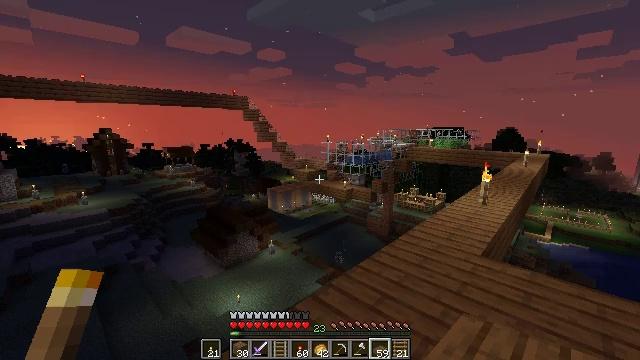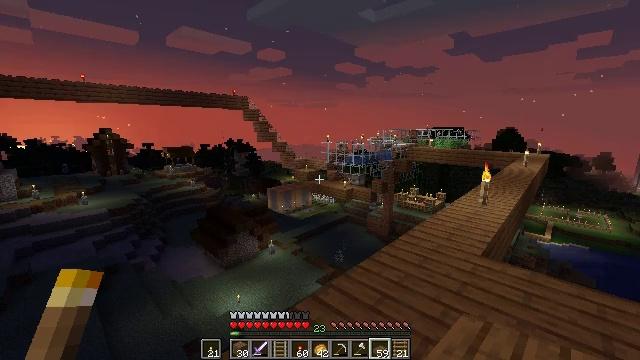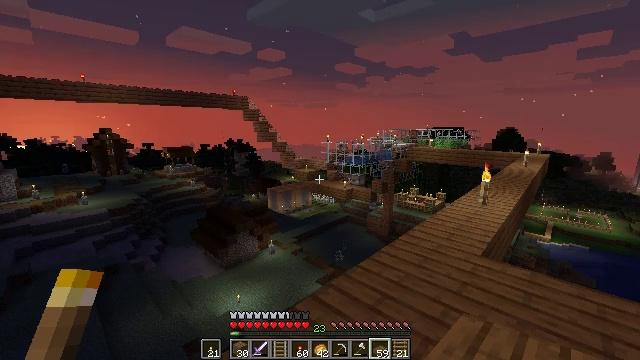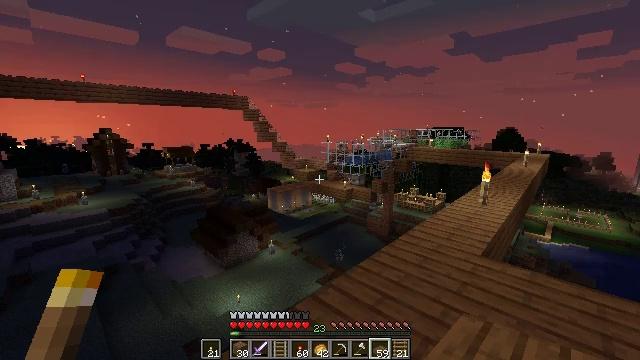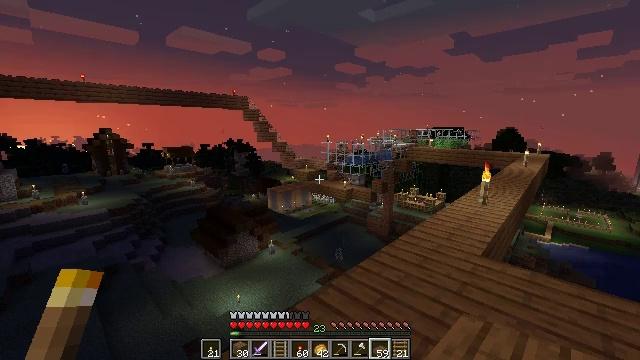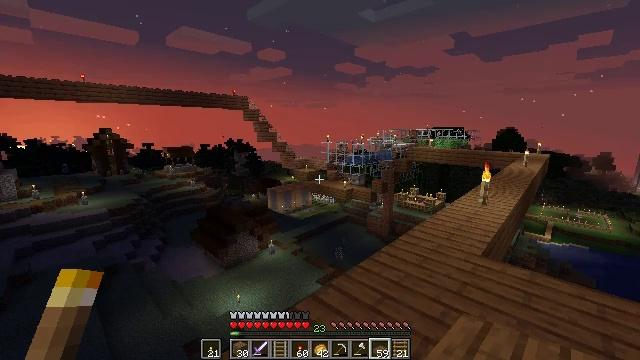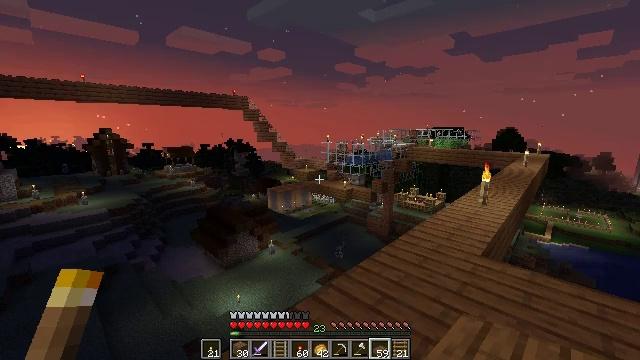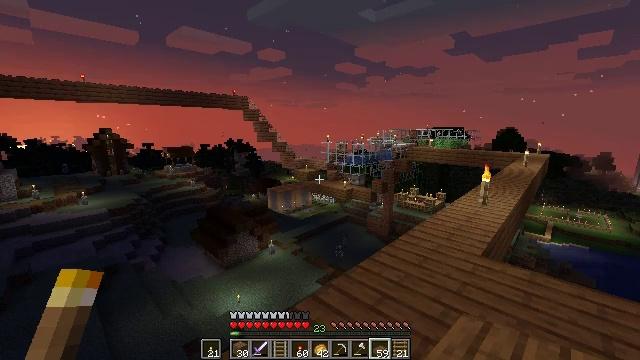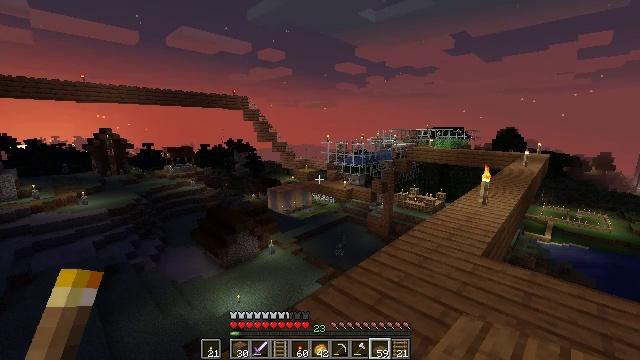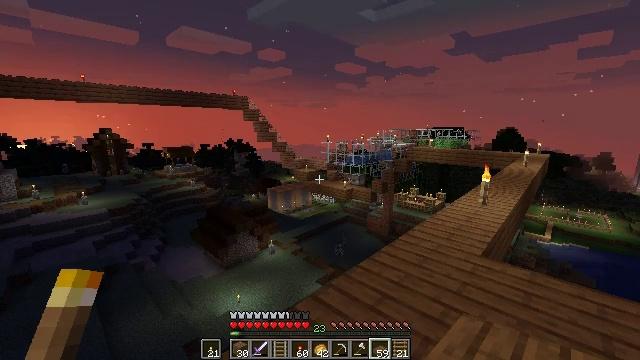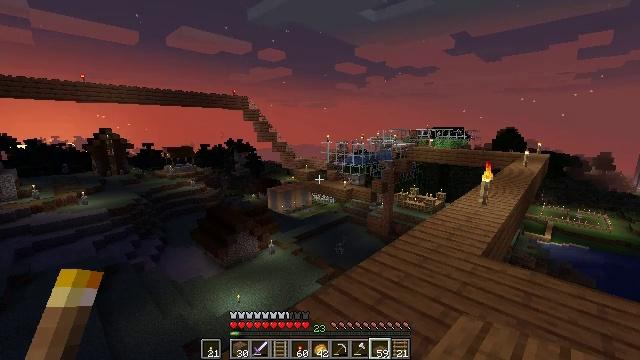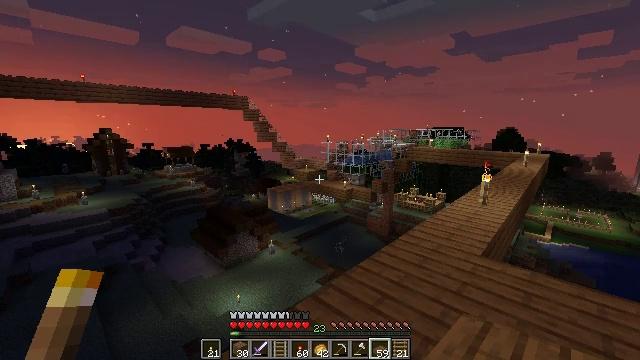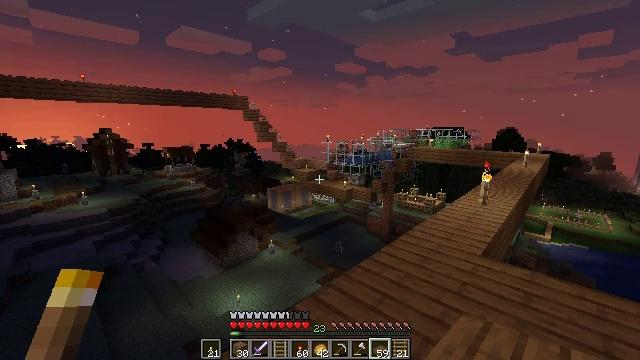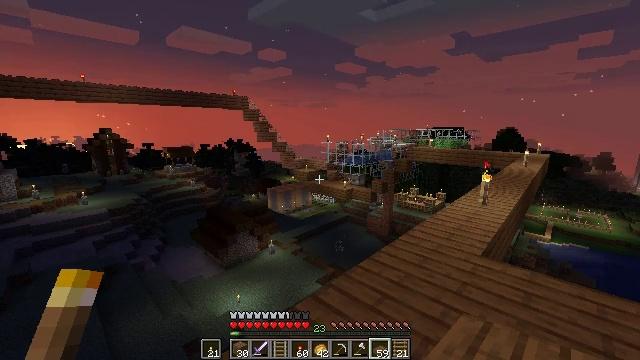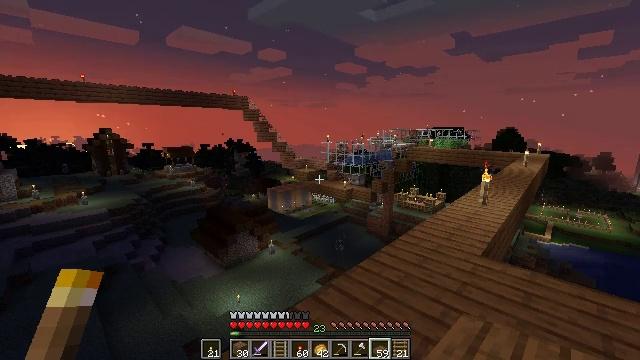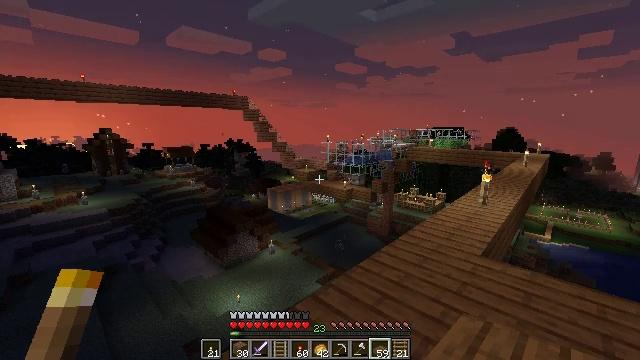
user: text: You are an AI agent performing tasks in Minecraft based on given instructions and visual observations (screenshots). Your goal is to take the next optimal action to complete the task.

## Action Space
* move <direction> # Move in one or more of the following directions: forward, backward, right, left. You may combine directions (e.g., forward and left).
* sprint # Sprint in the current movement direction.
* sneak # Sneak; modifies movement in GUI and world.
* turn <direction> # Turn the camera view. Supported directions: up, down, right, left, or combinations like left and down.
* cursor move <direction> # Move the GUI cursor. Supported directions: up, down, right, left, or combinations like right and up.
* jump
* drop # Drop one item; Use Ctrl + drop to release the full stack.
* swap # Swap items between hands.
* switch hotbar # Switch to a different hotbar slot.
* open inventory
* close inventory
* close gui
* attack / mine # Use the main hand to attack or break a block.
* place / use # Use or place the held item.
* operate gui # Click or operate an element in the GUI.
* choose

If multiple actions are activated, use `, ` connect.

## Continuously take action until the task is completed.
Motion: motion action
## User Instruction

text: Recycle the rail from an abandoned track.
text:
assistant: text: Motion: no_op
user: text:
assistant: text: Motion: no_op
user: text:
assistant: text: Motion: no_op
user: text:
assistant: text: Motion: no_op
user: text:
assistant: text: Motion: no_op
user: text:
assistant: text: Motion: no_op
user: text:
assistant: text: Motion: no_op
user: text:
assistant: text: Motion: no_op
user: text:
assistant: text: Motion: no_op
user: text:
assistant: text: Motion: no_op
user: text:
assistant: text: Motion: no_op
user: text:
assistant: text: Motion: no_op
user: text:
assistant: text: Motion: no_op
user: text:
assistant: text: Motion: no_op
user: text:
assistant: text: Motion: no_op
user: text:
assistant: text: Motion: no_op
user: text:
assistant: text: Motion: no_op
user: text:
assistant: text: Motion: no_op
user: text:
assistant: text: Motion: no_op
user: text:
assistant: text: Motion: no_op
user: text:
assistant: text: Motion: no_op
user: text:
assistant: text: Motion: no_op
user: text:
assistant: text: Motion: no_op
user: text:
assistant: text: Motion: no_op
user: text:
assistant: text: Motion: no_op
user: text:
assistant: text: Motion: no_op
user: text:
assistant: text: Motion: no_op
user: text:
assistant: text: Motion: no_op
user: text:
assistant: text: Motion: no_op
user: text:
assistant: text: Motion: no_op